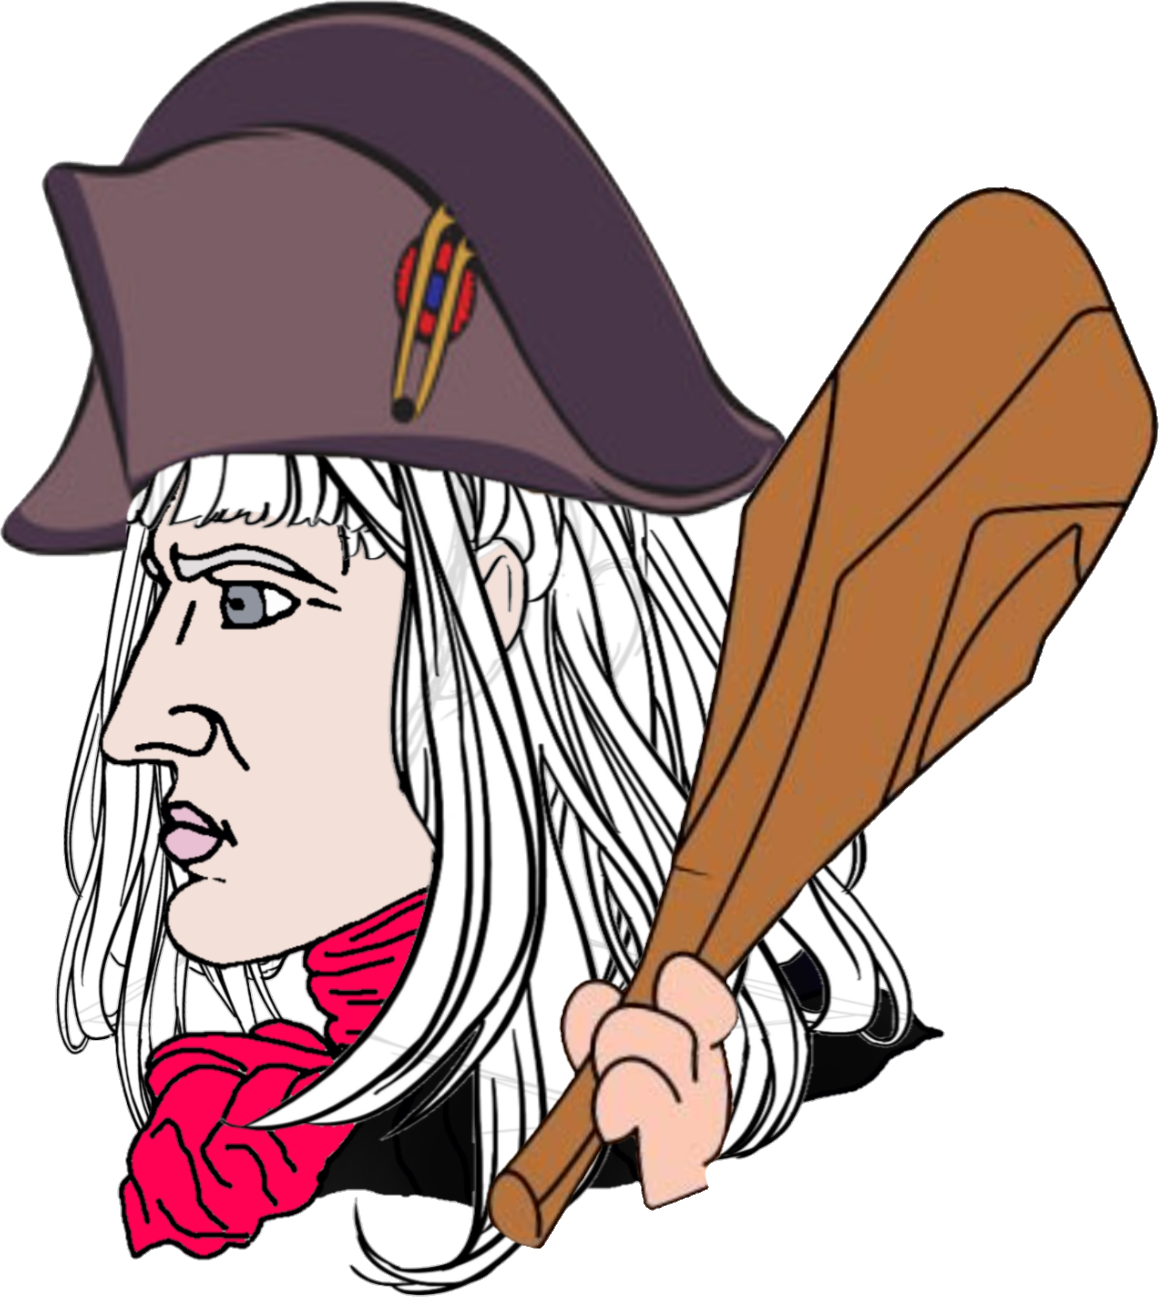
Label: 4_Yes_Chad